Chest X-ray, PA view. Patient: 41 years old, sex M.
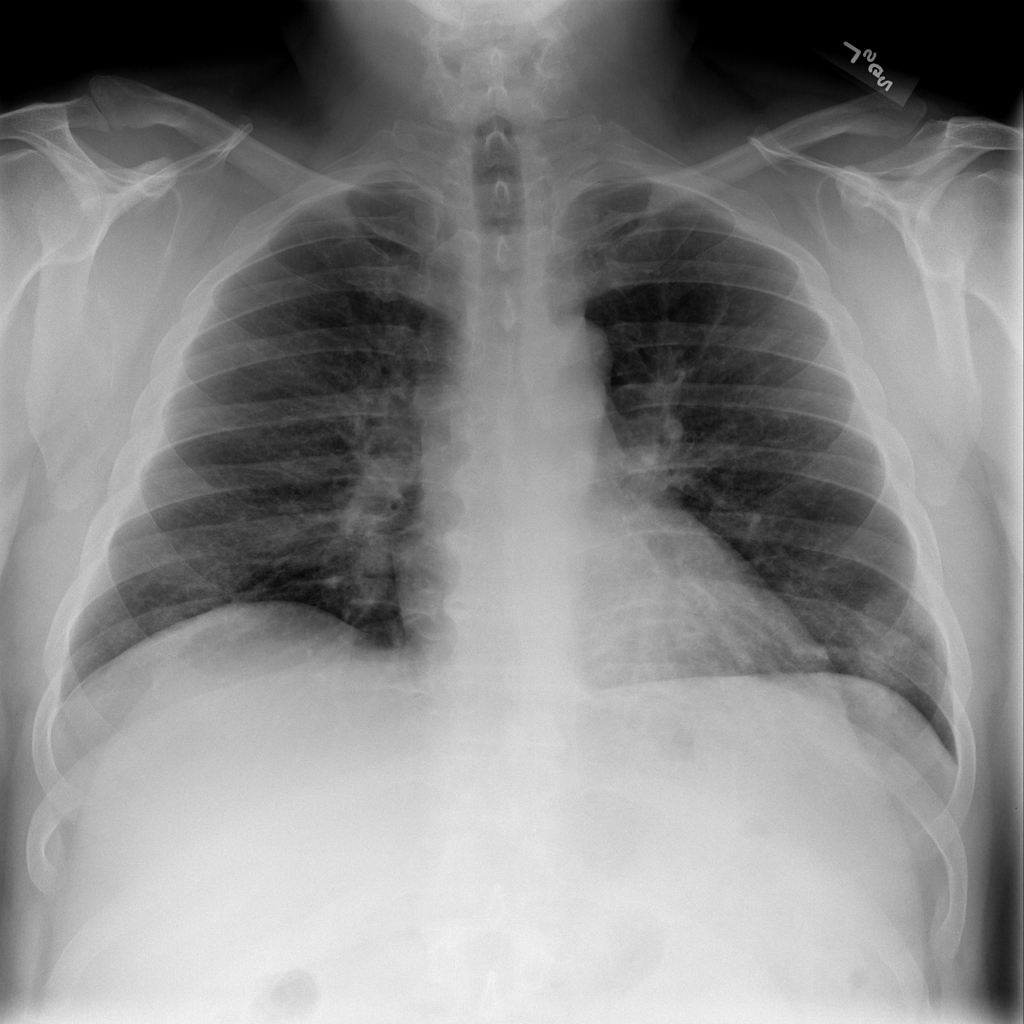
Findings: Infiltration, Nodule